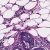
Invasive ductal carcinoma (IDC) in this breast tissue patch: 0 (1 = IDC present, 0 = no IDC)